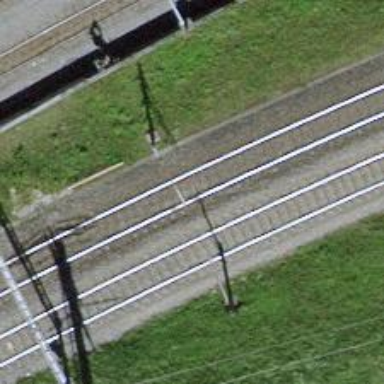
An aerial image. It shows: Single-track railway with electrified contact lines.